Field crop: maize
Growth stage: 1
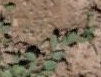
Species: convolvulus